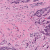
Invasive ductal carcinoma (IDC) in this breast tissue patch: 1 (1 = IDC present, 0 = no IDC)